Question: I tried to use 'psutil', but I'm not sure how can I get the network utilization percentage with it.

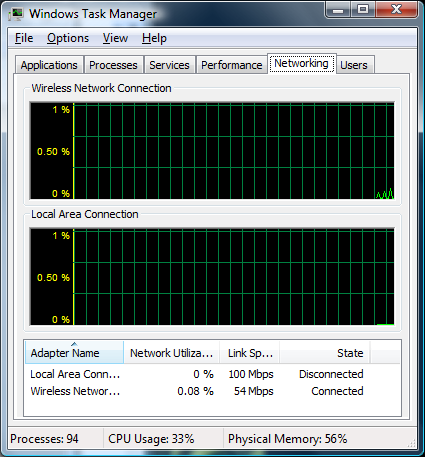
Answer: '''
import psutil
import time
def __check_speeds():
rs = {}
for net_name,stats in psutil.net_if_stats().items():
if type(stats) is tuple or not stats.isup:
continue
rs[net_name] = stats.speed
return rs
def __snapshoot():
rs = {}
for net_name,stats in psutil.net_io_counters(pernic=True).items():
rs[net_name] = stats.bytes_recv
return rs
if __name__=='__main__':
nets = __check_speeds()
while True:
print '###########################'
snap_prev = __snapshoot()
time.sleep(1)
snap_now = __snapshoot()
for net_name,speed in nets.items():
recv_prev = snap_prev[net_name]
recv_now = snap_now[net_name]
rate = (recv_now-recv_prev)/(speed*1024*1024/8.)
print 'name:%s,rate:%.2f%%' % (net_name,rate*100)
'''